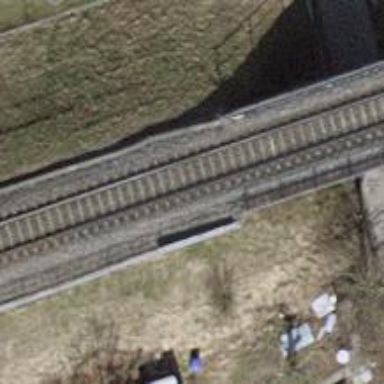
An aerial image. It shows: Bridge with electrified railway tracks featuring contact line.